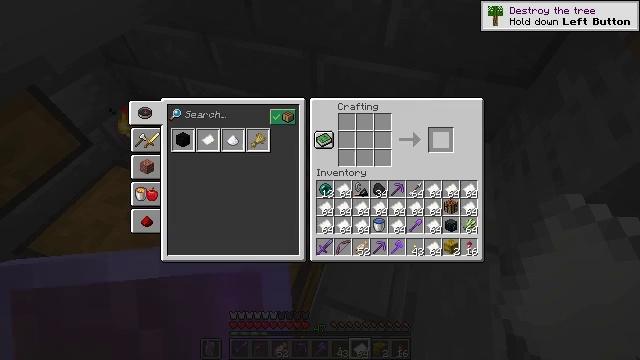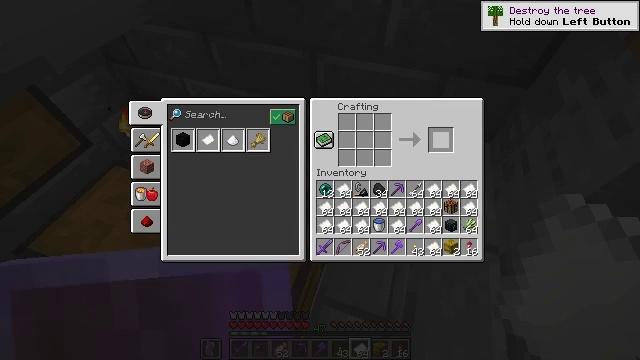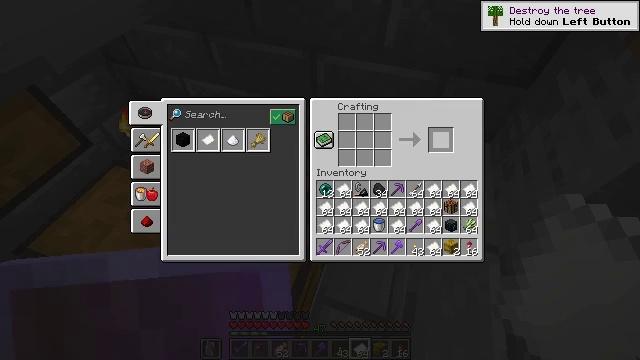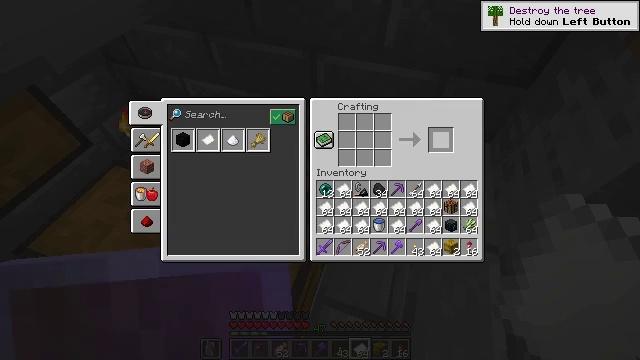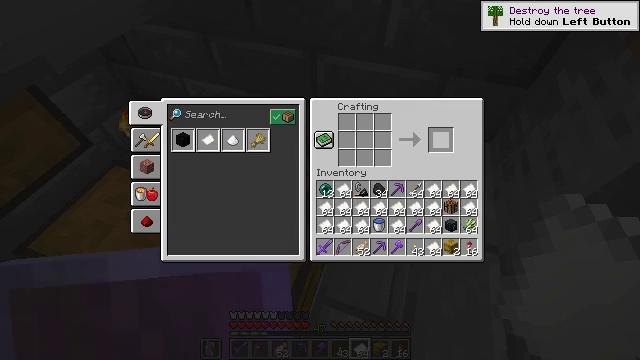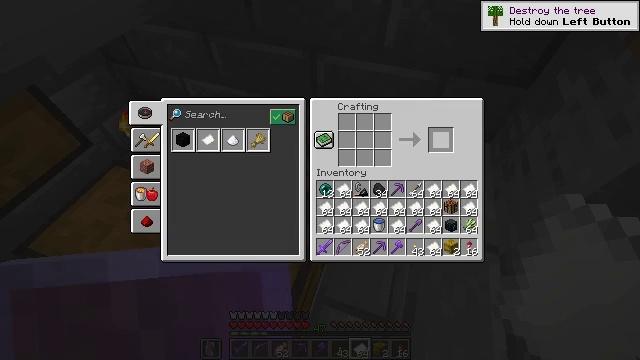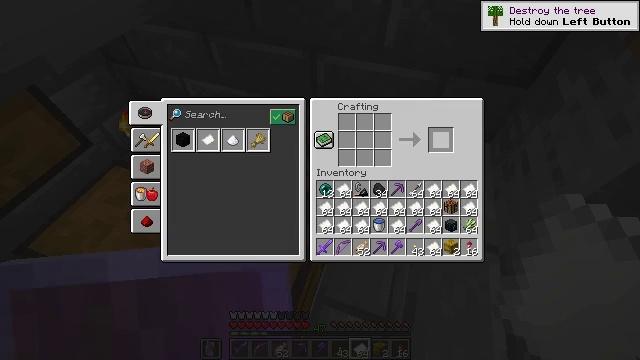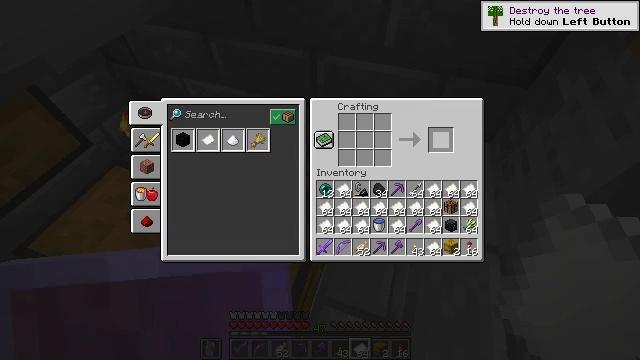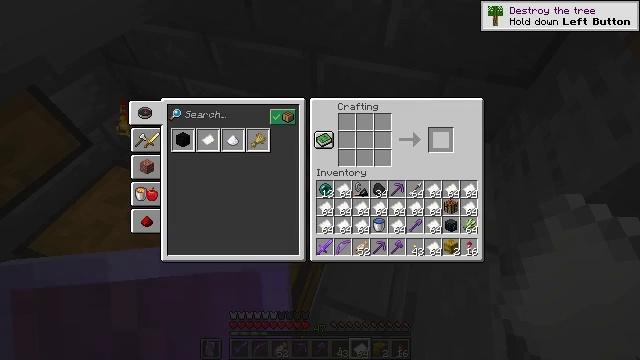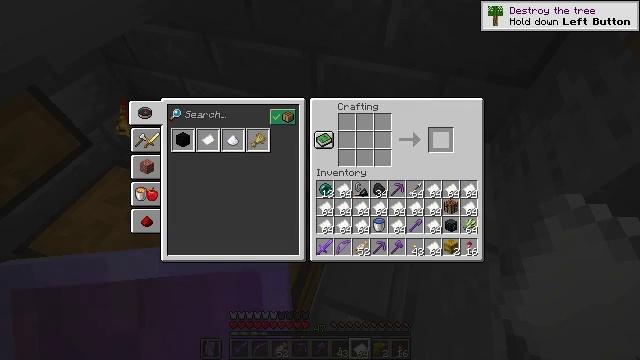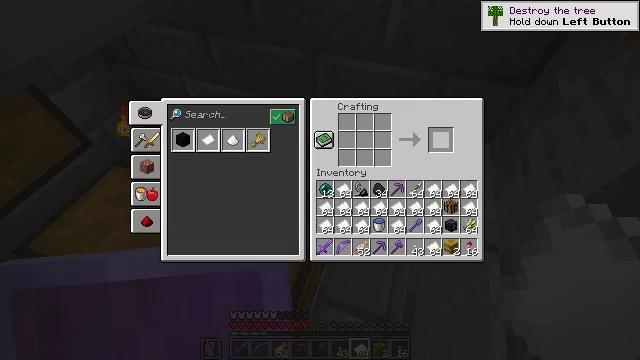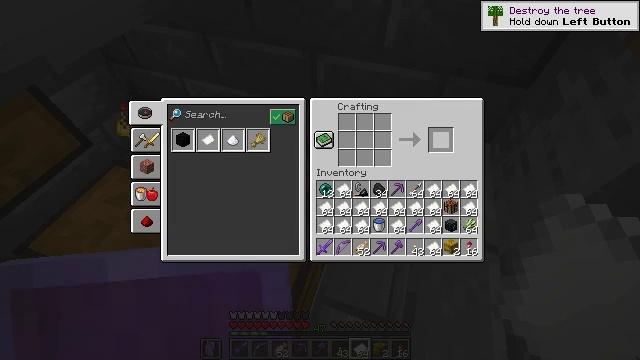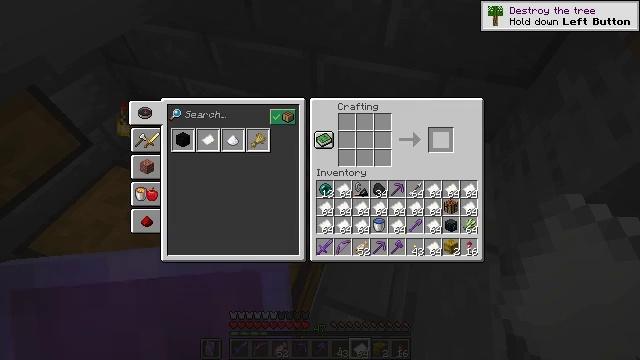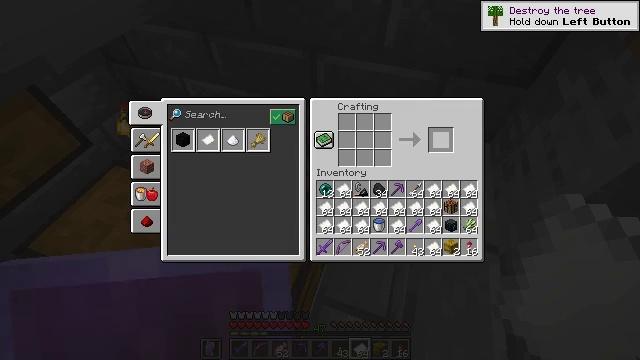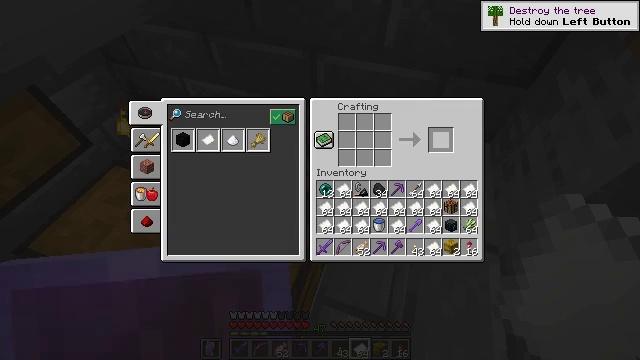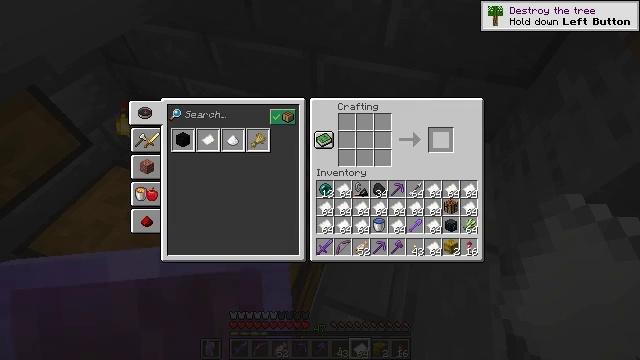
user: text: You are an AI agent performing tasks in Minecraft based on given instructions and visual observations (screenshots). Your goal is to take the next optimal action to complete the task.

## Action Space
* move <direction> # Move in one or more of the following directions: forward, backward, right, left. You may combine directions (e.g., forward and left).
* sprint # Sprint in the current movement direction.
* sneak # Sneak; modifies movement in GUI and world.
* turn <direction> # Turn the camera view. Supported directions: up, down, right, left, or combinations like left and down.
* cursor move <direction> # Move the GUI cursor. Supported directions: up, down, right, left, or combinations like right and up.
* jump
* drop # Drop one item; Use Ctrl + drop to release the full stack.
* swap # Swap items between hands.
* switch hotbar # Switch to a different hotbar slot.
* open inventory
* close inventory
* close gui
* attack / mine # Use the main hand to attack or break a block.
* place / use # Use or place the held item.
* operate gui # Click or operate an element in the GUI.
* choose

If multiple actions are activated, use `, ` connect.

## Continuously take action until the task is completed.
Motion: motion action
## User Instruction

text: Remove a sugar cane from the inventory.
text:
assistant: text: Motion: sneak, attack / mine
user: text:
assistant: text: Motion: sneak, attack / mine
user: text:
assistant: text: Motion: sneak, attack / mine
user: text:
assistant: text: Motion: sneak, attack / mine
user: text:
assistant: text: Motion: sneak, attack / mine
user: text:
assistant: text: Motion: sneak, attack / mine
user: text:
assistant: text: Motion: sneak, attack / mine
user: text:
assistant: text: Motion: sneak, attack / mine
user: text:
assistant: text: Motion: sneak, attack / mine
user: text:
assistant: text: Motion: sneak, attack / mine
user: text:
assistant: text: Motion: sneak, attack / mine
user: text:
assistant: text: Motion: sneak
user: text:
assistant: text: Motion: sneak
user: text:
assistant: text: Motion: sneak
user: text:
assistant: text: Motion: sneak
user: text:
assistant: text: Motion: sneak
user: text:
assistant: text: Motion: sneak
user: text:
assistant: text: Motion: sneak
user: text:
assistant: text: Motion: sneak
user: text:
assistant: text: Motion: sneak
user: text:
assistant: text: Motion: sneak, turn left
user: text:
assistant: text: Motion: sneak, turn left
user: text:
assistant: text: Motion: sneak, turn left
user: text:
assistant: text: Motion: sneak, turn left
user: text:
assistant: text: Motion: sneak, turn left
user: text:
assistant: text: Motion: sneak
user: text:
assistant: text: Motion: sneak, turn left
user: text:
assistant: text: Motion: sneak, turn left
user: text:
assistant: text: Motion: sneak, turn left
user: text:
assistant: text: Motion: sneak, turn left